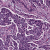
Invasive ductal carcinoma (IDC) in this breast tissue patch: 1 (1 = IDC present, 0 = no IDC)